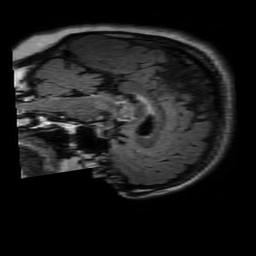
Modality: FLAIR
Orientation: sagittal
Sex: female
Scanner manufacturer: philips
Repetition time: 11 s
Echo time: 0.125 s